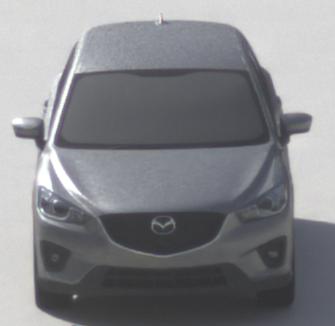
Make: Mazda
Model: CX-5 2.0 SKYACTIV-G 160
Detailed model: CX-5 (GH)
Model produced from: 2012/04
Model produced until: 2015/02
Doors: 5
Color: gray
Road condition: dry road
Daytime: morning or afternoon
Contrast: medium contrast